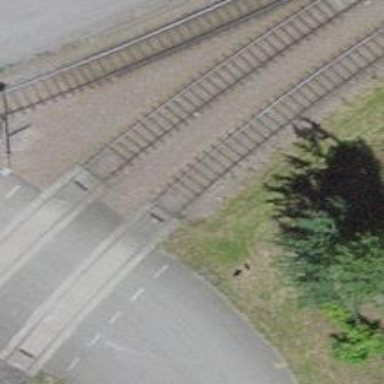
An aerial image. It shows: Single-track spur railway line.